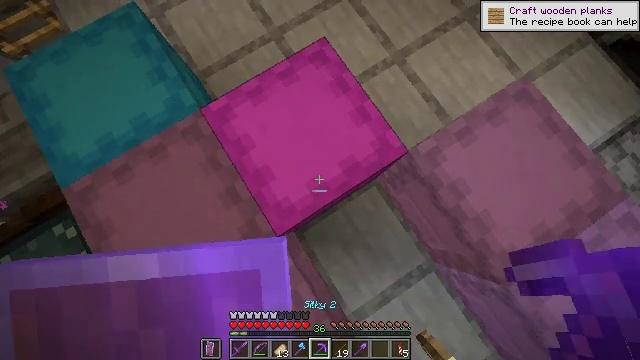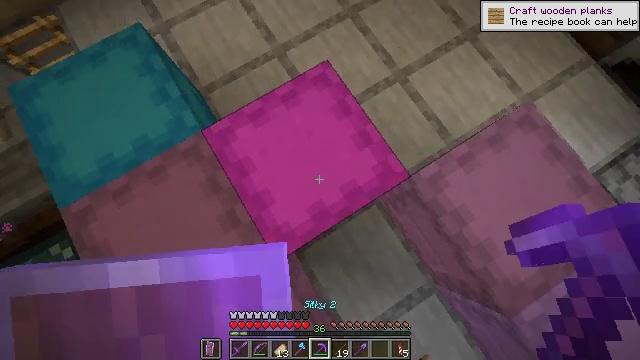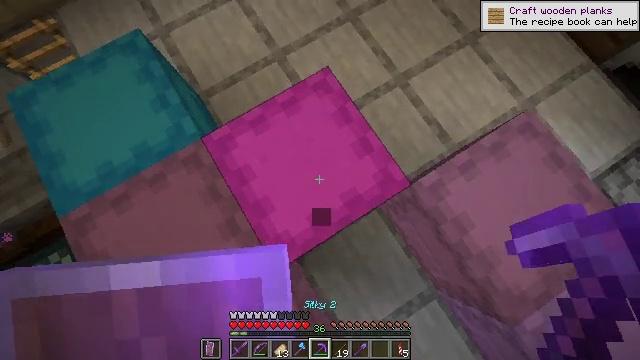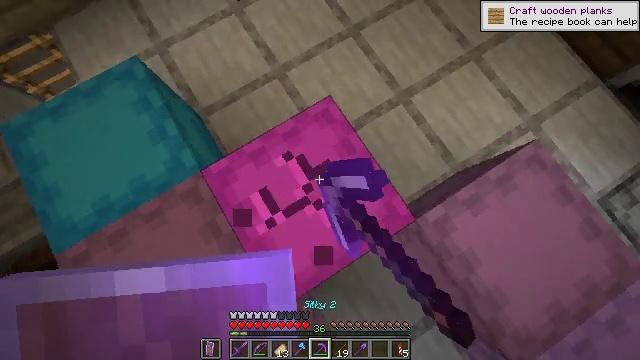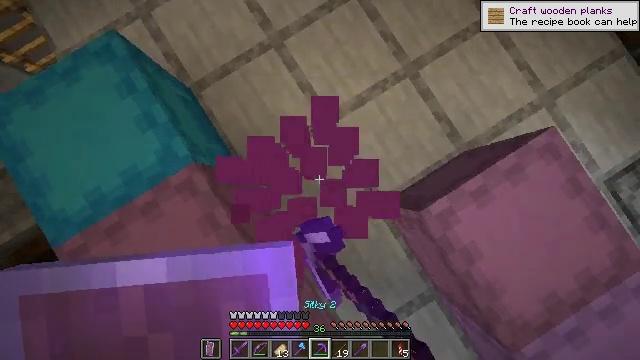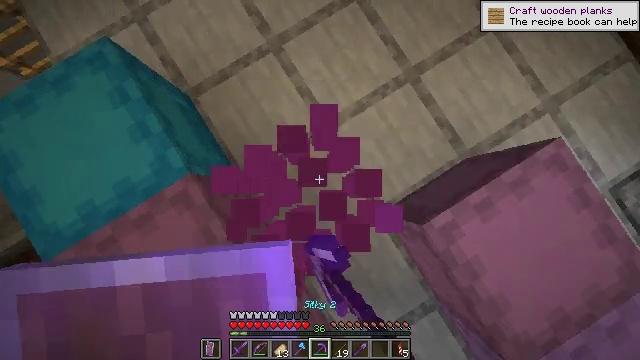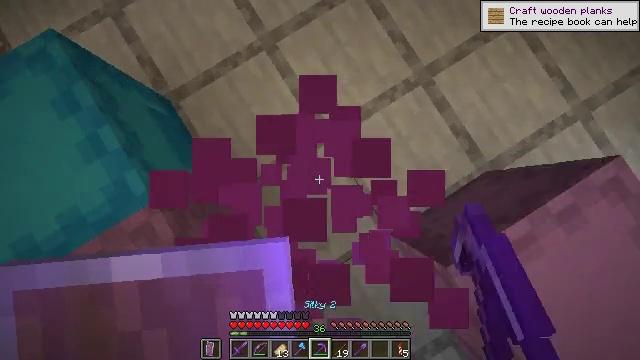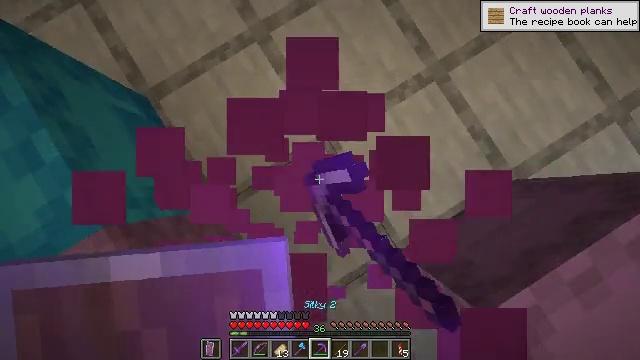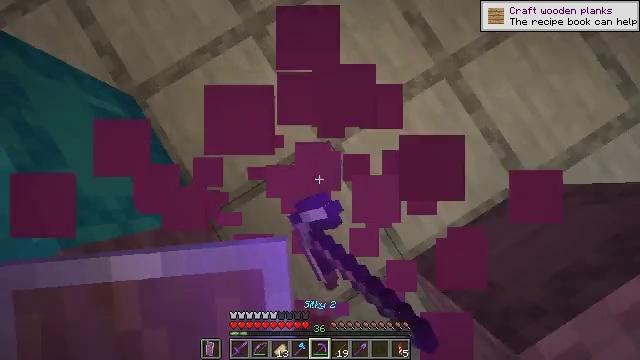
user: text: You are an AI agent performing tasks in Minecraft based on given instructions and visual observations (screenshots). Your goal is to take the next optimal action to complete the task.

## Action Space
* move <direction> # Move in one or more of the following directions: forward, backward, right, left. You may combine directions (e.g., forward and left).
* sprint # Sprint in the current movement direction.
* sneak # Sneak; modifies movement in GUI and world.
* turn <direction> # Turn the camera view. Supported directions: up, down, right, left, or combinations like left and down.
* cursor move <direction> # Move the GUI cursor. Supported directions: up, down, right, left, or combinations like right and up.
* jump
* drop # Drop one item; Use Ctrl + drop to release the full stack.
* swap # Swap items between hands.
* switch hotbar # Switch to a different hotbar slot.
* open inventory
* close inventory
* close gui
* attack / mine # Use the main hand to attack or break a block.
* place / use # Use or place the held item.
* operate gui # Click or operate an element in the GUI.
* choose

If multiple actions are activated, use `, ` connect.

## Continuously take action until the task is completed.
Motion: motion action
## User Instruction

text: Reuse the magenta shulker box by mining it.
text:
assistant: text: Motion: move forward, turn up
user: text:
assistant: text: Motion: move forward, attack / mine
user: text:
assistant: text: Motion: move forward, attack / mine
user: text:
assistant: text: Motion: move forward, turn down, attack / mine
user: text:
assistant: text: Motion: attack / mine
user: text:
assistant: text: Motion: attack / mine
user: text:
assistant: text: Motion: no_op
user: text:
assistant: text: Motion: no_op
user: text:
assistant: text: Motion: no_op